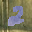
Label: 2